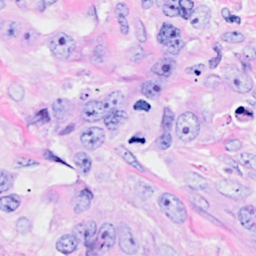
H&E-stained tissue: Breast